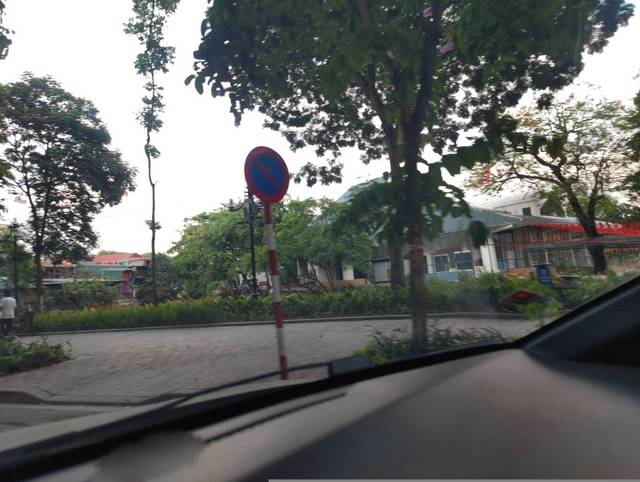
Region: Vietnam
Coordinates: 21.018, 105.844